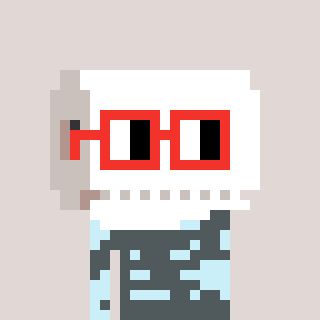
a pixel art character with square red glasses, a toiletpaper-full-shaped head and a cold-colored body on a warm background